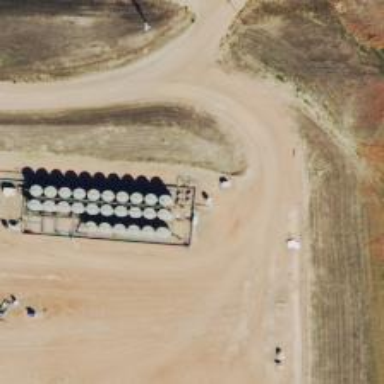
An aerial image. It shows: Storage tank that is man-made.